Interaction volume radius: 5 \u00c5
Interaction volume height: 15 \u00c5
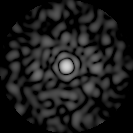
Disorder parameter: 0.8364